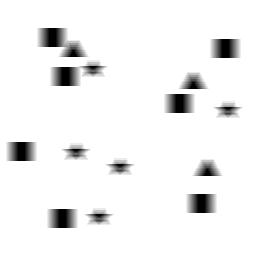
Squares: 7
Triangles: 3
Stars: 5
Total shapes: 15